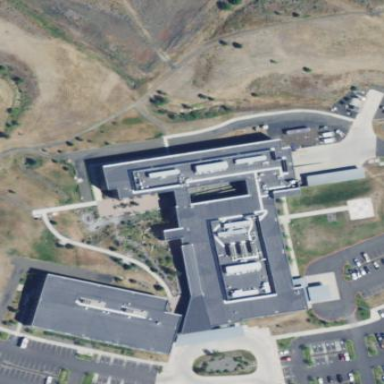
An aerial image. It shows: Healthcare facility identified as hospital.